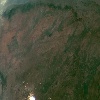
Label: land